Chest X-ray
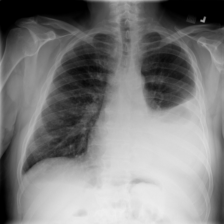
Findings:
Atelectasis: negative
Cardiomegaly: negative
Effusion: positive
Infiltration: negative
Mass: negative
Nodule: positive
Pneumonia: negative
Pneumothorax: negative
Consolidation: negative
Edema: negative
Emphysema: negative
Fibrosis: negative
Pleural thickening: negative
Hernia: negative